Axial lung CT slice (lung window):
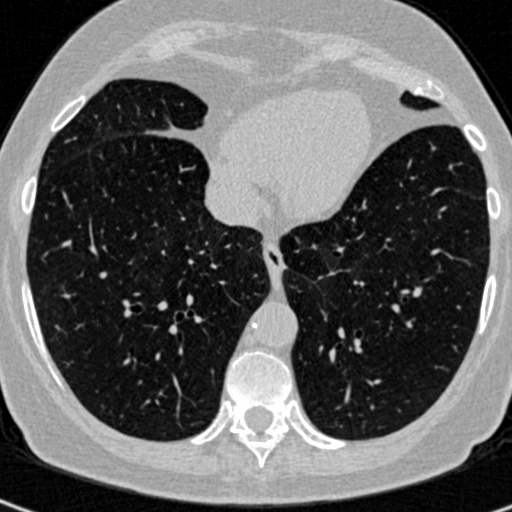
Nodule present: no